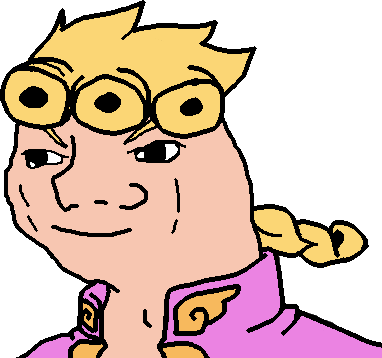
Label: 5_Boomer